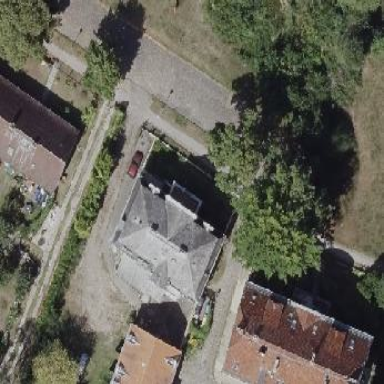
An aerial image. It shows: Detached building.